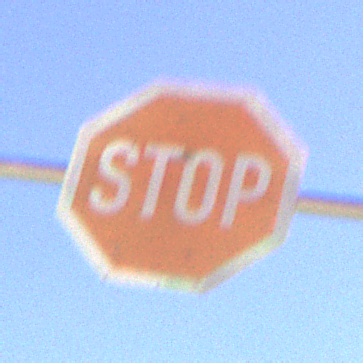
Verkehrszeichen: Stop
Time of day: Midday
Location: Outdoor (Nature)
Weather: Clear
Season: NotSpecified
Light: Natural